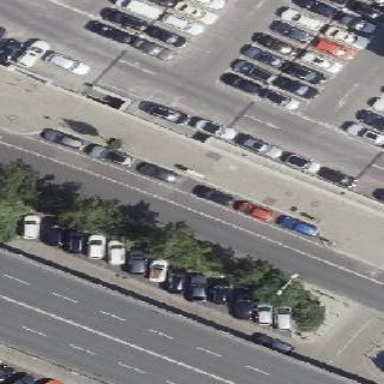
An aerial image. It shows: Parking lane designated for parking.